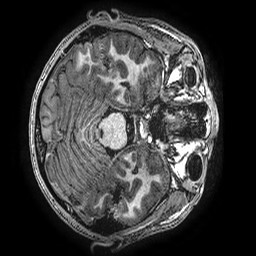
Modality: T1w
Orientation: axial
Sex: male
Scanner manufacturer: ge
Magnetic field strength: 3 T
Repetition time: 0.00766 s
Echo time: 0.003476 s